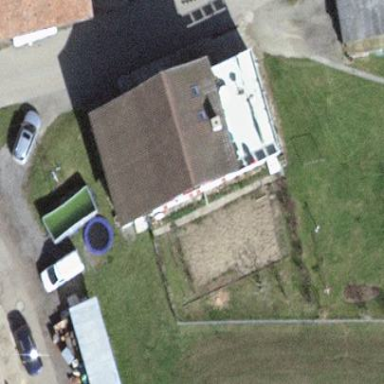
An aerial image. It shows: Simple house.